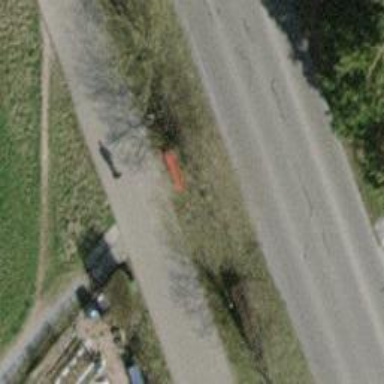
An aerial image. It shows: Red bench.